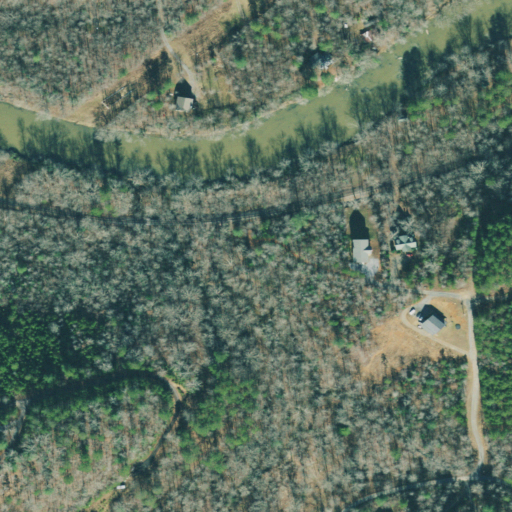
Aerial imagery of valley in Georgia named Kyle Hollow containing deciduous forest, open development, open water, evergreen forest, grassland, and mixed forest